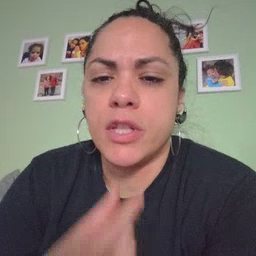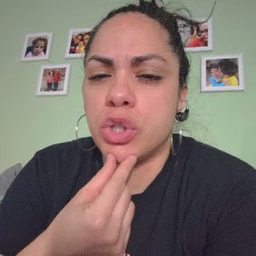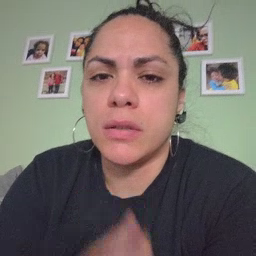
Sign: chin